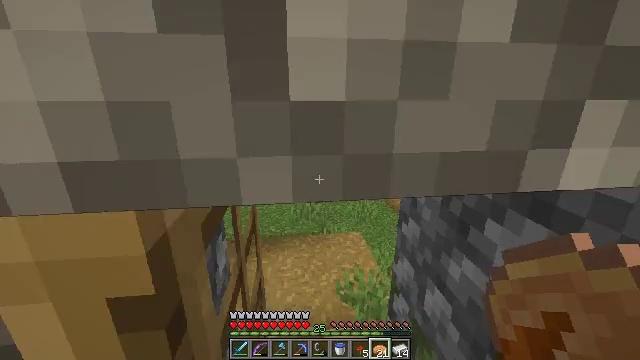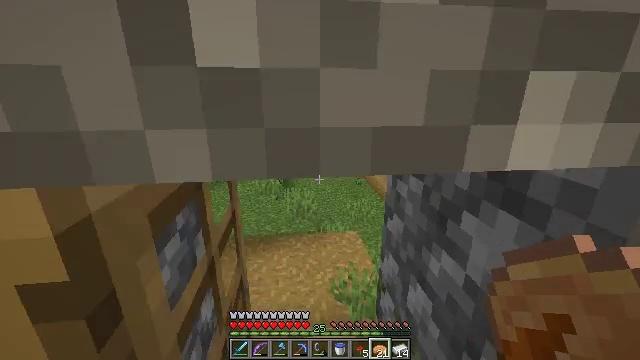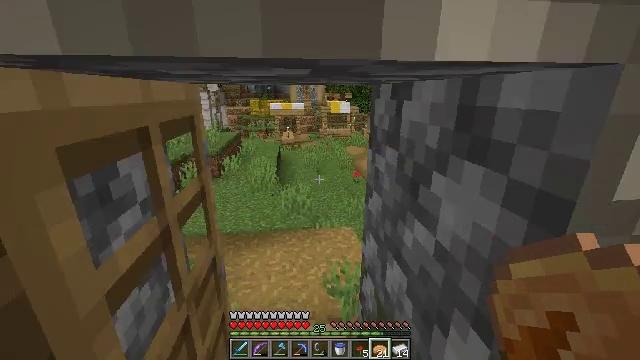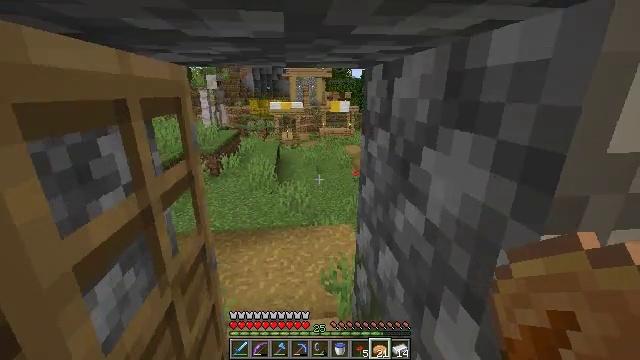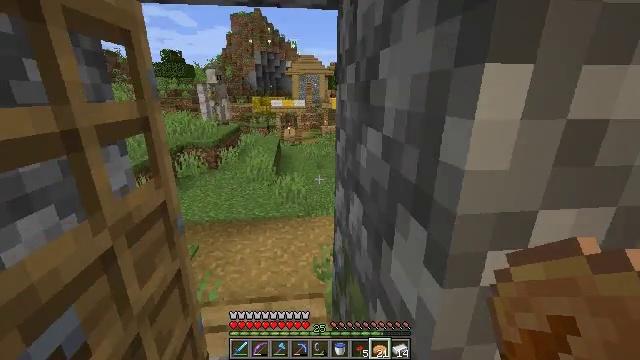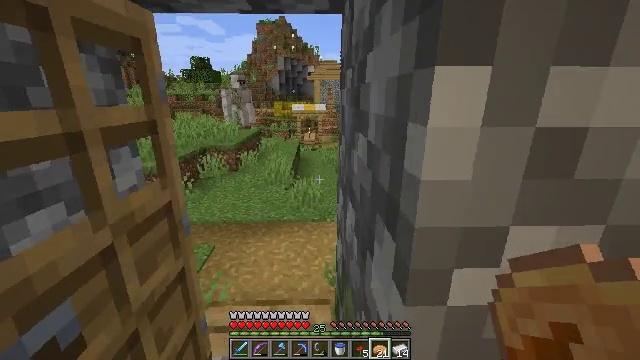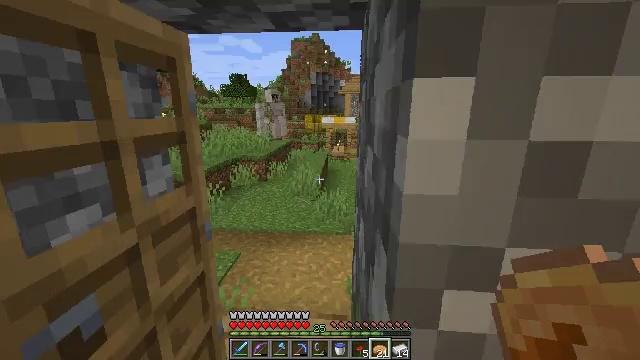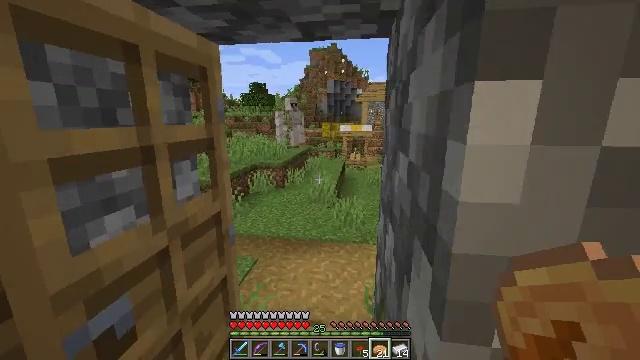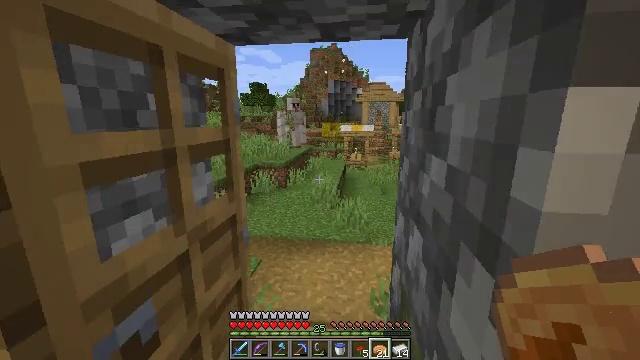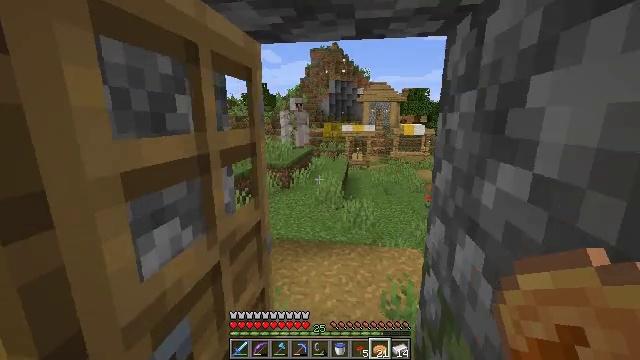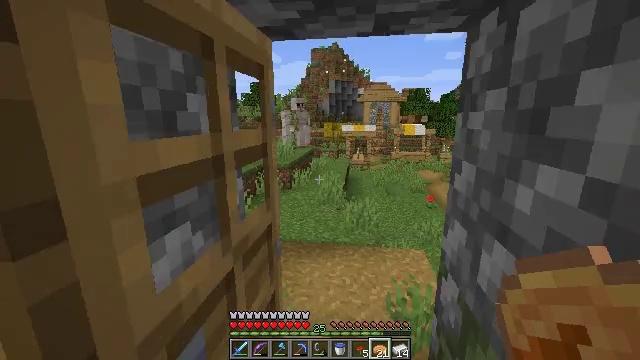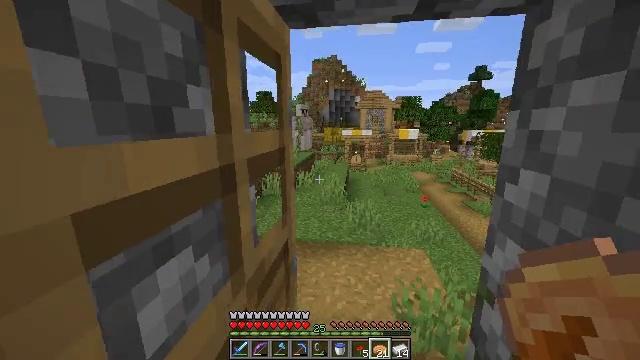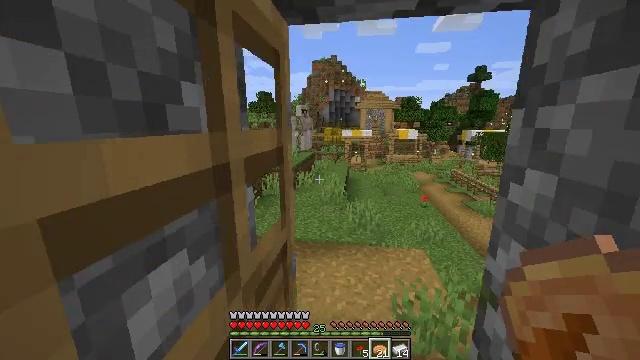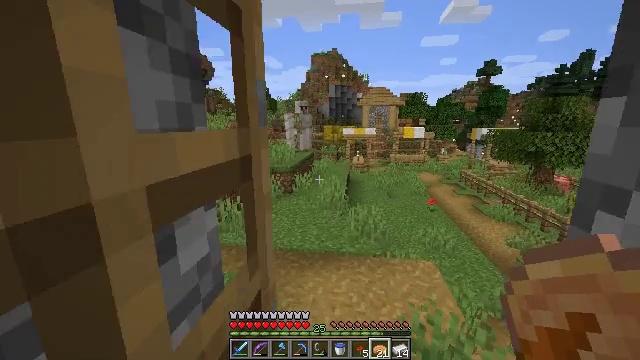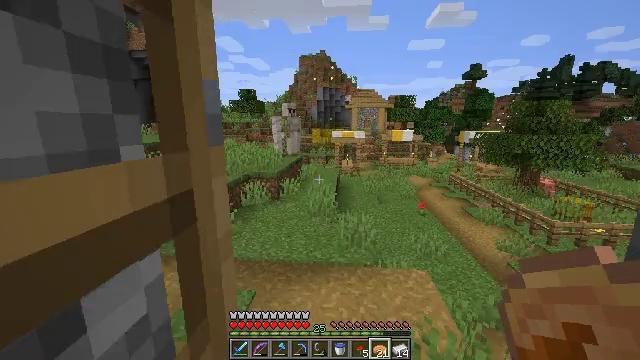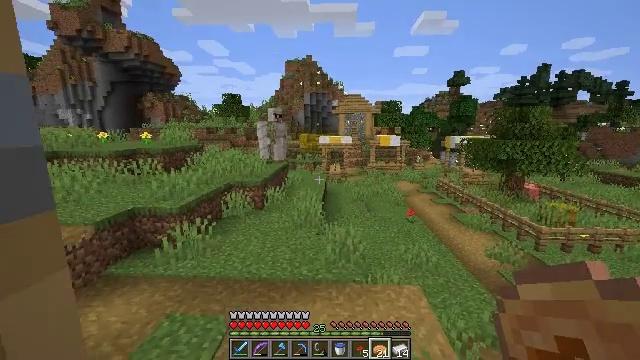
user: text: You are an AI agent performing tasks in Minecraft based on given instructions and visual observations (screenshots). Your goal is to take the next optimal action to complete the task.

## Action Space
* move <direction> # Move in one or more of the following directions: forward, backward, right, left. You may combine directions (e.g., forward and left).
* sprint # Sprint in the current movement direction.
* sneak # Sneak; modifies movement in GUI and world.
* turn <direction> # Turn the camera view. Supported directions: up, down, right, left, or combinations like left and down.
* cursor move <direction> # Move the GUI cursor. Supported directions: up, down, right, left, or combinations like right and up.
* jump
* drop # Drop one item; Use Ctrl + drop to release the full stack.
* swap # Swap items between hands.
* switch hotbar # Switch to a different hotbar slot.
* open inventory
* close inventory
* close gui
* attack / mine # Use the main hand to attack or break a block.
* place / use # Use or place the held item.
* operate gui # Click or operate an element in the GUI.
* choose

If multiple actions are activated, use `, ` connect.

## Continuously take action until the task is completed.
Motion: motion action
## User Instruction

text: Mine the oxeye daisy flower.
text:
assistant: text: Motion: move forward and move right, sprint
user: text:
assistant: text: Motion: move forward and move right, sprint
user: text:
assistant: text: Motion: move forward and move right, sprint
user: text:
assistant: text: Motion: move forward, sprint
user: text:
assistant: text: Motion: move forward, sprint, turn left and up
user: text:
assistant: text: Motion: move forward, sprint, turn left and up
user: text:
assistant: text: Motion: move forward and move left, sprint, turn left and up
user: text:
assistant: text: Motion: move forward and move left, sprint
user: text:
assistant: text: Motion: move forward and move left, sprint
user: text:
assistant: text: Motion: move forward and move left, sprint
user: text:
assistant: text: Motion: move forward, sprint
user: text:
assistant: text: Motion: move forward, sprint
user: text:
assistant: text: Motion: move forward, sprint
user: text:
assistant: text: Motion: move forward, sprint, turn right
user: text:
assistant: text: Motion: move forward, sprint, turn right and up
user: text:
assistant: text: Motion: move forward, sprint
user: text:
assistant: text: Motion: move forward, sprint
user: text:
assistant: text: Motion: move forward, sprint
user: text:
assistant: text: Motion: move forward, sprint
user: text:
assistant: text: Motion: move forward, sprint
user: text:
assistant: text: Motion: move forward, sprint
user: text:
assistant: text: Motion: move forward, sprint
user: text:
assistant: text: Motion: move forward, sprint, turn right, jump
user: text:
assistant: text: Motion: move forward, sprint, turn right, jump
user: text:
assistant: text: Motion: move forward, sprint, turn right, jump
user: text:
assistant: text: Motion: move forward, sprint, turn right and down, jump
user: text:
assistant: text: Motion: move forward, sprint, turn right and down, jump
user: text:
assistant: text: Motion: move forward, sprint, turn right, jump
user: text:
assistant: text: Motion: move forward, sprint, turn right, jump
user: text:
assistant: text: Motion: move forward, sprint, turn right, jump